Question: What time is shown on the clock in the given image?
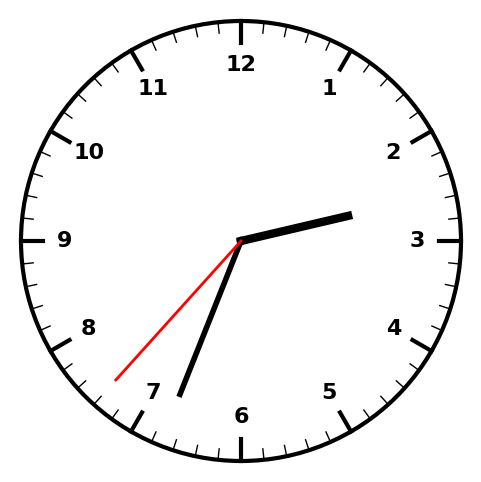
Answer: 02:33:37